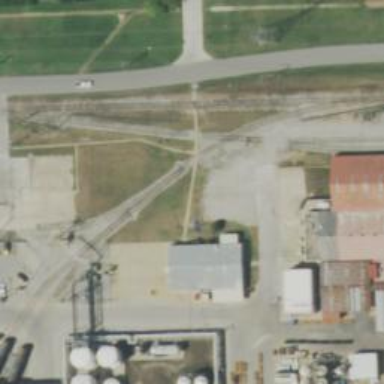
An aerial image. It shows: Railway crossing.